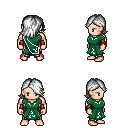
a pixel art fantasy rpg character, male body template, human, light skin, sash dress, metal pants, white swoop hairstyle, leather bracers, four views (front, back, left, right), 2x2 character sprite sheet, small pixel art, hard edges, no anti-aliasing